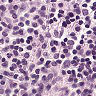
Metastatic tissue present: no